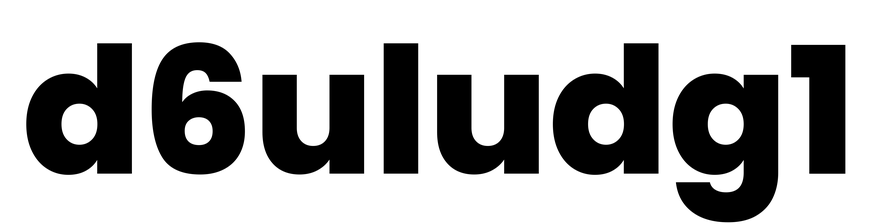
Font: Poppins-ExtraBold